【题型】填空题　【知识点】平面几何　【难度】easy
如图，直线 \(AD \parallel EB \parallel FC\)，如果 \(DE = 2EF\)，\(AC = 9\)，那么 \(AB\) 长 \underline{\quad\quad}。

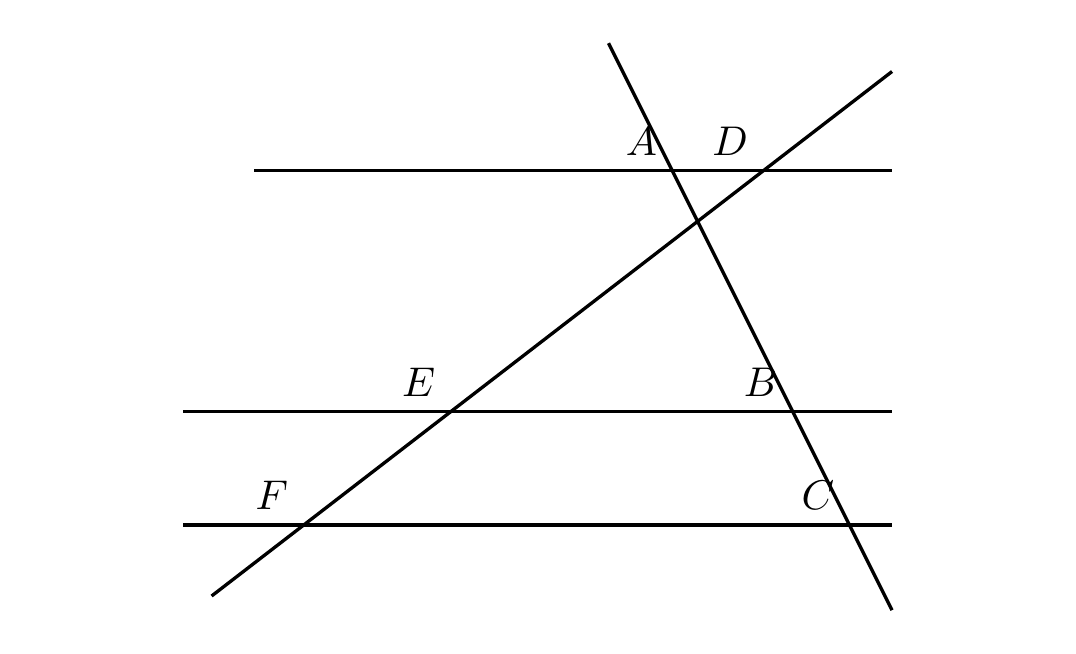
【解答】
【答案】\(\boldsymbol{6}\)

\vspace{1em}

【知识点】由平行截线求相关线段的长或比值

\vspace{1em}

【分析】本题考查了平行线分线段成比例定理，根据平行线分线段成比例定理列出比例式计算即可，灵活运用平行线分线段成比例定理是解题的关键。

\vspace{1em}

【详解】解：\(\because AD \parallel EB \parallel FC\)，
\[
\therefore \frac{DE}{EF} = \frac{AB}{BC},
\]
\[
\therefore \frac{2EF}{EF} = \frac{AB}{9 - AB},
\]
\[
\therefore \frac{AB}{9 - AB} = 2,
\]
\[
\therefore AB = 6,
\]
故答案为：\(\boldsymbol{6}\)。